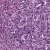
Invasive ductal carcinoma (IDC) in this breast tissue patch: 1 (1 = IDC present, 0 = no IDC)